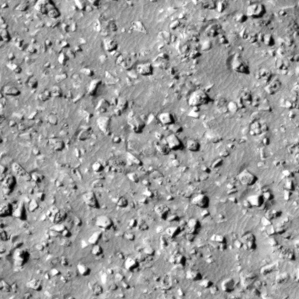
Label: non_frost